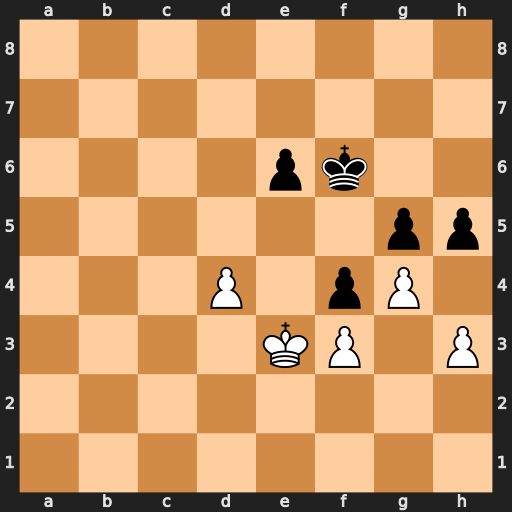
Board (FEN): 8/8/4pk2/6pp/3P1pP1/4KP1P/8/8
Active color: w
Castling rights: -
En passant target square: -
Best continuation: Ke4 h4 d5